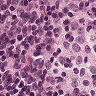
Metastatic tissue present: no